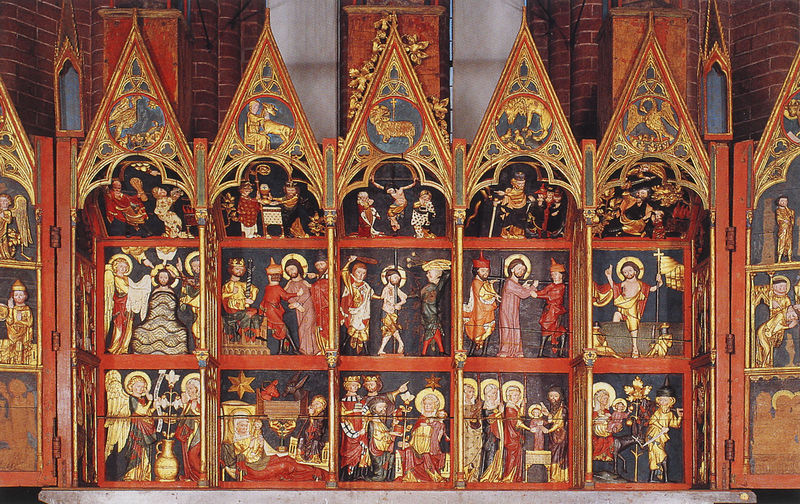
Titel: Cismar, Hochaltarretabel
Standort: Grömitz, Kloster Cismar, Benediktiner Abteikirche (EU - D - Schleswig-Holstein)
Schlagwörter: baum, blau, flügel, weiß, frauen, menschen, holz, männer, schwarz, rot, tiere, malerei, rahmen, gold, kind, gotik, engel, schwan, fahne, figuren, könig, spitz, lamm, vergoldet, kreuz, stern, verhaftung, kreise, altar, scharniere, heiligenschein, leben, gotisch, christus, jesus, kreuzigung, mittelalter, religiös, heilige, taufe, maria, szenen, schrein, goldgrund, auferstehung, wertvoll, altarbild, christi, göttlich, verkündigung, hoz, tryptichon, jordan, flügelaltar, passion, raufe, blattgold, leidensweg, flügelaltae